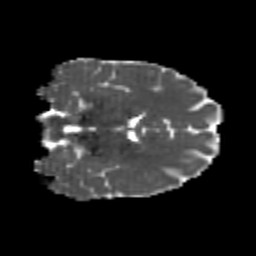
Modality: MD
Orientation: coronal
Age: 24
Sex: female
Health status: healthy
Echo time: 0.074 s